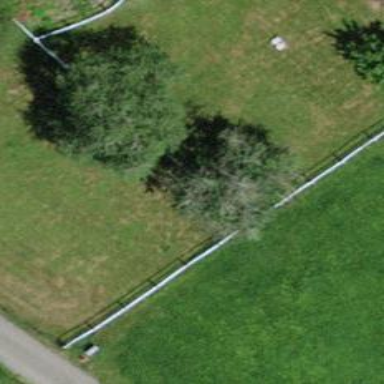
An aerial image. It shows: Broadleaved tree with lush foliage.